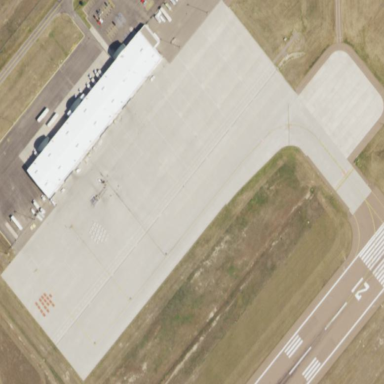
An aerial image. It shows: Apron at the airport.